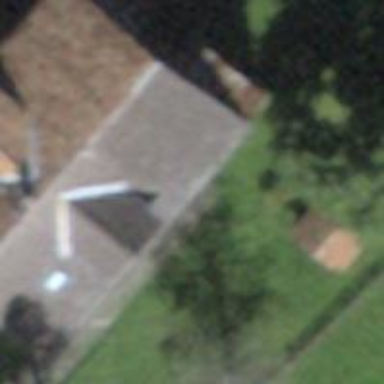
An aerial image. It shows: Farm building.